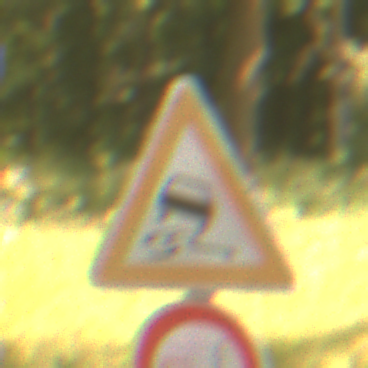
Verkehrszeichen: SchleuderOderRutschgefahr
Zusatzzeichen unten: VerbotUeberholenEinspurigeFahrzeuge
Umgebung: Outdoor, Nature
Tageszeit: Midday
Wetter: PartlyCloudy
Licht: Natural
Jahreszeit: NotSpecified
Kontrast: LowContrast